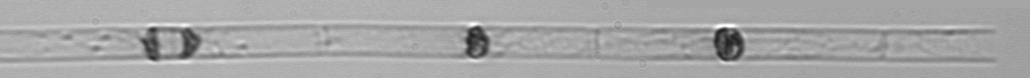
Label: Dactyliosolen_blavyanus